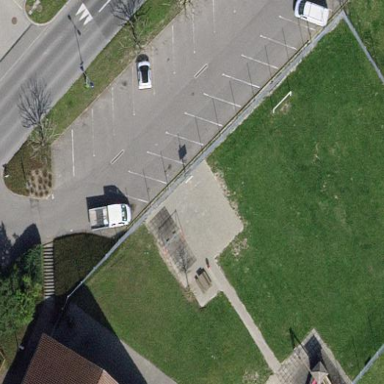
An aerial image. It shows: Playground area for leisure land.